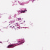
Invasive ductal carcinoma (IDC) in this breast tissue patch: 0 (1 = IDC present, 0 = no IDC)